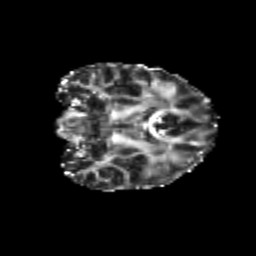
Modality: FA
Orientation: coronal
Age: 20
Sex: female
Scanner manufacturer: siemens
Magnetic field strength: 3 T
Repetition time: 3.5 s
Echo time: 0.104 s